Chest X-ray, AP view. Patient: 26 years old, sex F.
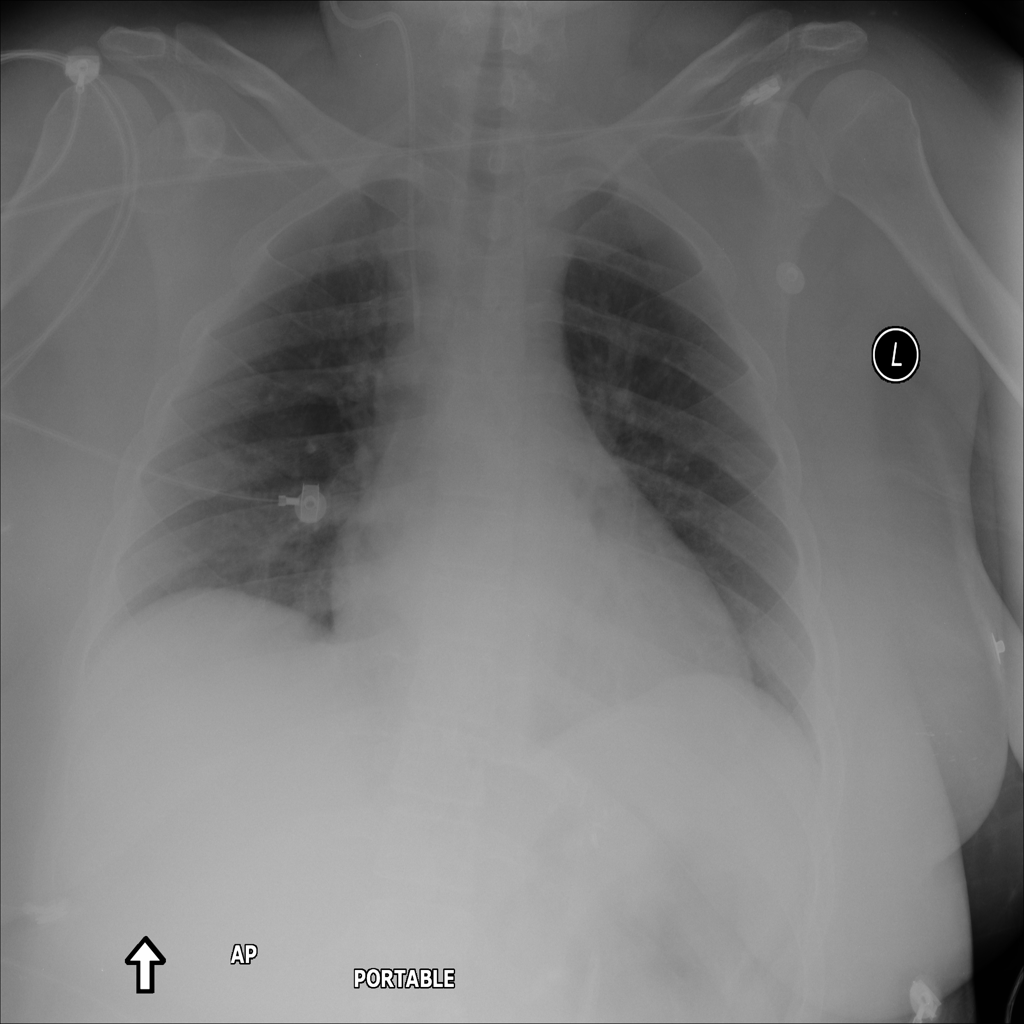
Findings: No Finding